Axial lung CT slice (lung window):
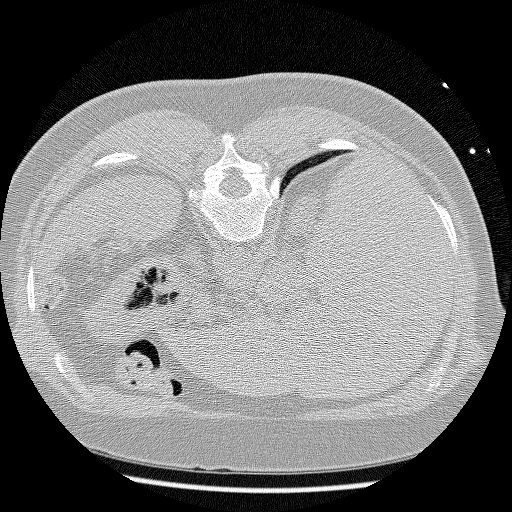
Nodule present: no